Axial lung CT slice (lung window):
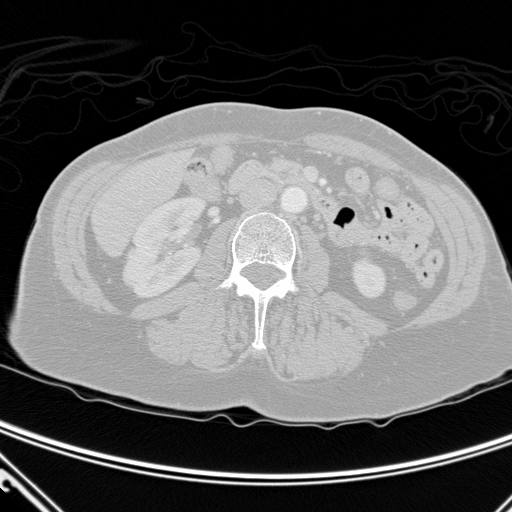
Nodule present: no